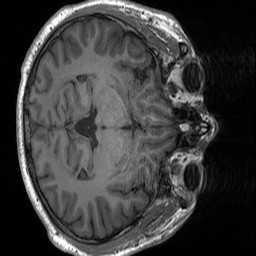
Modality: T1w
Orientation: axial
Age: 24
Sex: male
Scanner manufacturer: siemens
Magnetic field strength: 3 T
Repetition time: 1.9 s
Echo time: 0.00252 s